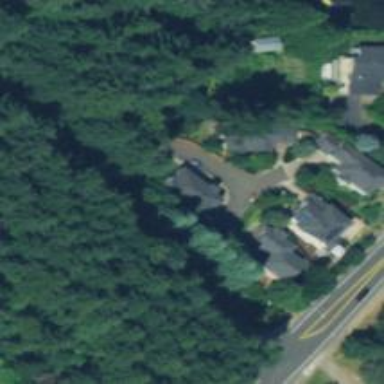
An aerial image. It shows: Residential road with sidewalk on the left side.